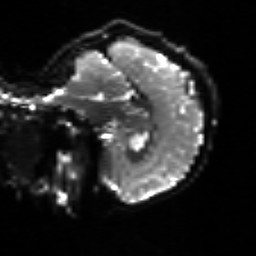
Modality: sbref
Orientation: sagittal
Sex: female
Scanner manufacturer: siemens
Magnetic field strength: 3 T
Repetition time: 5 s
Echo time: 0.071 s